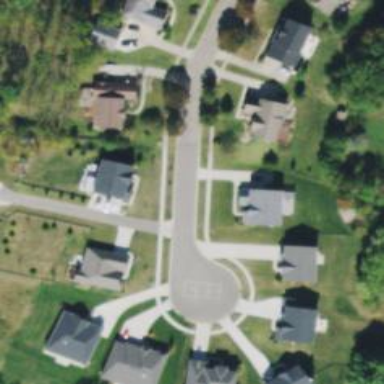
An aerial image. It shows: Shared driveway marked as service road.